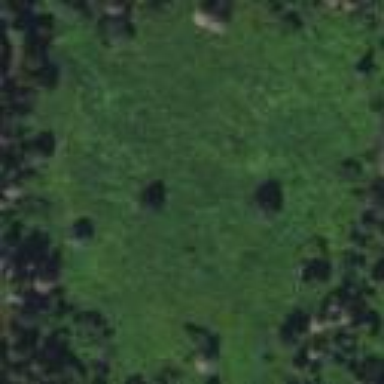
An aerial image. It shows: Area covered with grass.